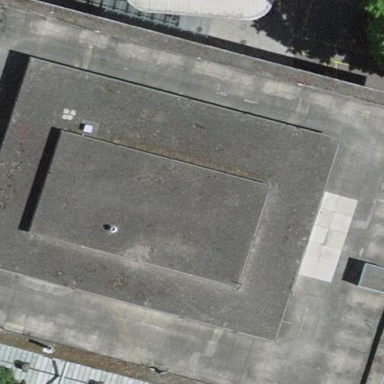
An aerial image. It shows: Office building.